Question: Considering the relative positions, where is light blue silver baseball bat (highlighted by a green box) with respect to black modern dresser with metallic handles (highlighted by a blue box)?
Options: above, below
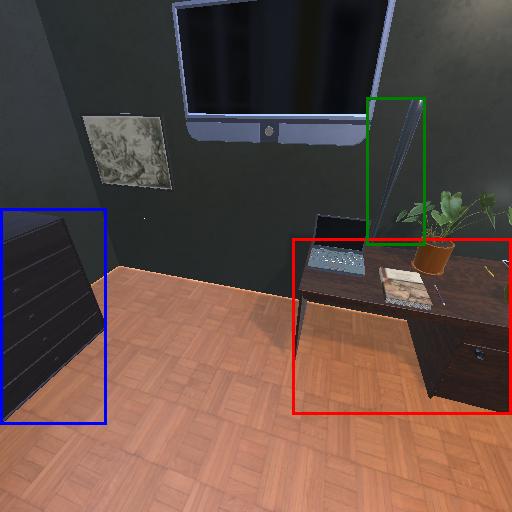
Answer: above